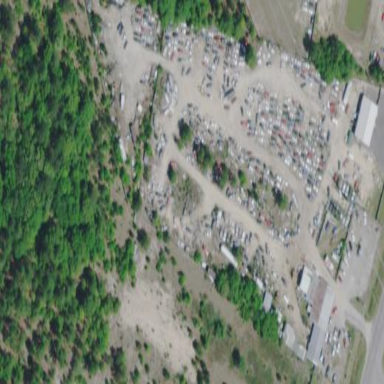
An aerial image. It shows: Scrap yard situated in industrial area.